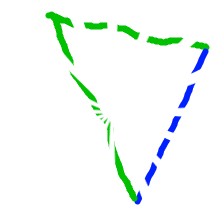
Shape: triangle